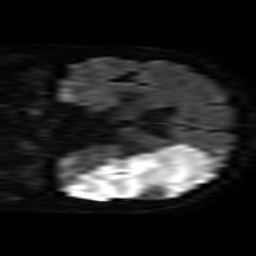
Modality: TRACE
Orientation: coronal
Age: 81
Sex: male
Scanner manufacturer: philips
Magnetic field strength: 3 T
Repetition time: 4.075 s
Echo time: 0.06024 s